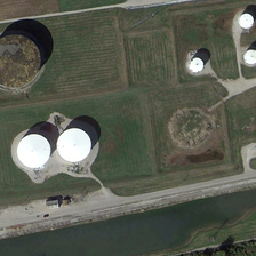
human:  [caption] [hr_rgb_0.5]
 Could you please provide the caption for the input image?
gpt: two big storagetanks on one side and three little storagetanks on the other side of the site .

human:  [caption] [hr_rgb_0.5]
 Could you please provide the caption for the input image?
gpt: some white storagetanks with conical roof in it .

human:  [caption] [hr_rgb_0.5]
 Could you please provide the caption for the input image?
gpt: a river with black water through the land while many dark green plants in side .

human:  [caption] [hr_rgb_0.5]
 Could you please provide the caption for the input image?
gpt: five storagetanks with sparse light green plants surrounded .

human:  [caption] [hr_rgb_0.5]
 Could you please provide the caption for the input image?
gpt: several storage tanks are next to a river .